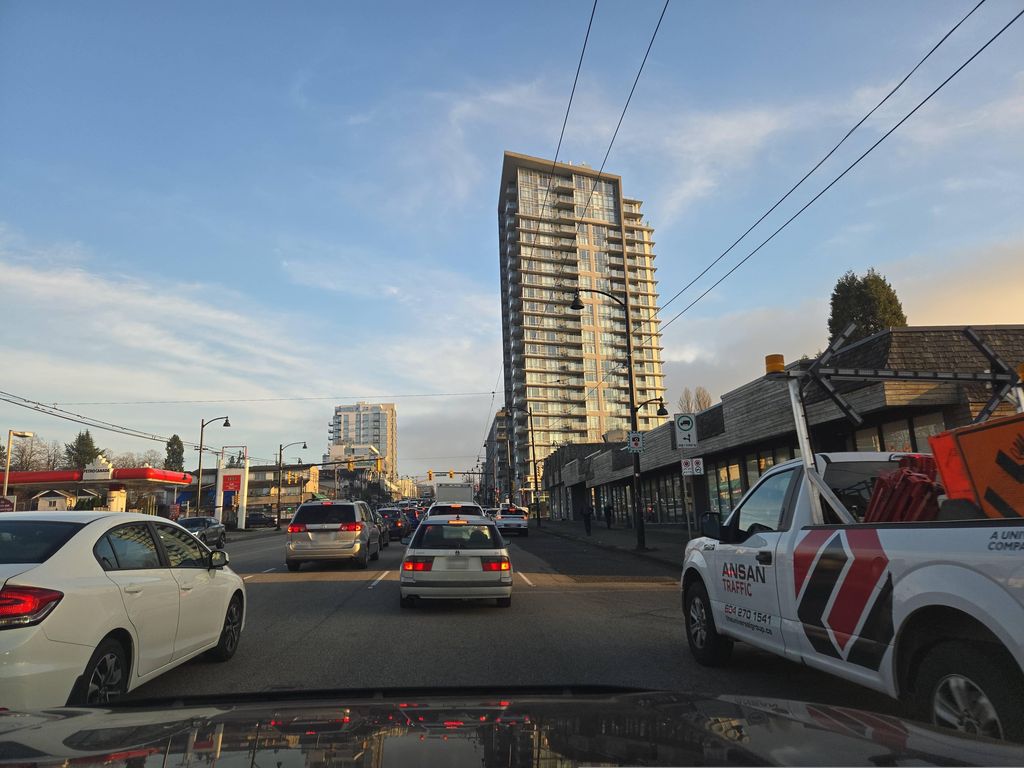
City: vancouver